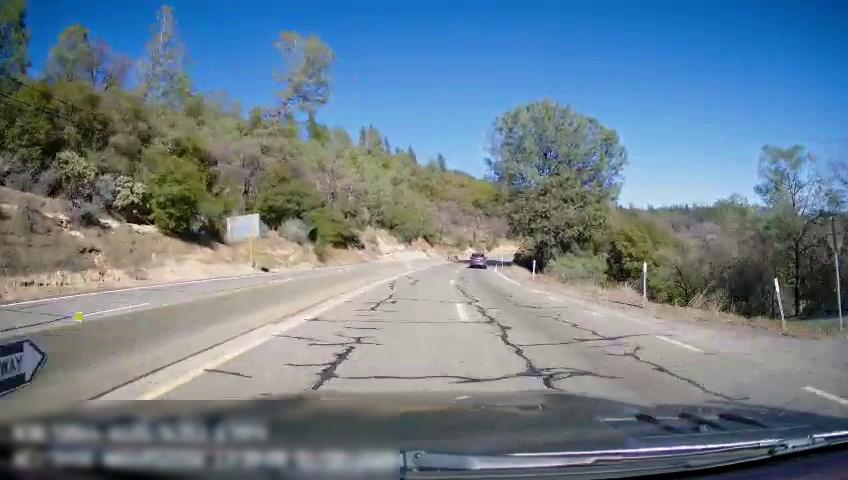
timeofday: Day
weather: Sunny
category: Drivable Space
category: Drivable Space
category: Vehicles | SUV
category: Lanes | Opposite Lane
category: Lanes | Opposite Lane
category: Lanes | Current Lane
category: Lanes | Current Lane
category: Lanes | Alternate Lane
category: Traffic | Signs